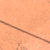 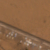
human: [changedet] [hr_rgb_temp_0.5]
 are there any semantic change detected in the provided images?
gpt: Some houses were built near the street.